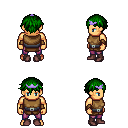
a pixel art fantasy rpg character, male body template, human, tanned skin, leather chest armor, magenta pants, green short bangs hairstyle, purple tiara, leather bracers, maroon shoes, four views (front, back, left, right), 2x2 character sprite sheet, small pixel art, hard edges, no anti-aliasing